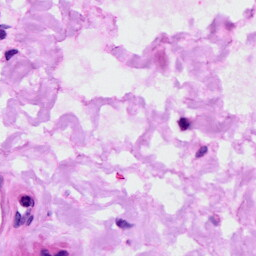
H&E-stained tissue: Ovarian